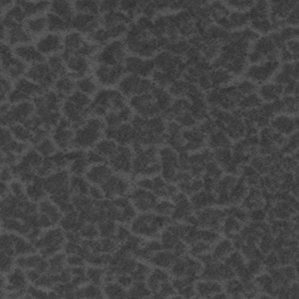
Label: frost